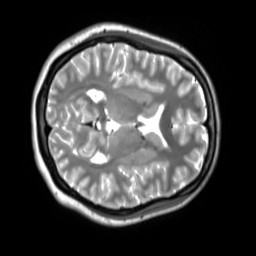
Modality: T2w
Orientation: axial
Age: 26
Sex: female
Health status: ill
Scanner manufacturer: siemens
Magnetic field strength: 3 T
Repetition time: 2.8 s
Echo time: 0.326 s